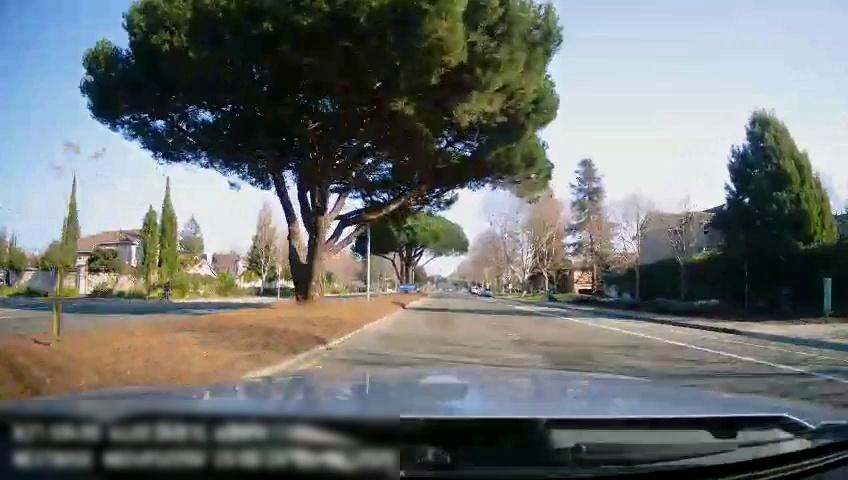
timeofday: Day
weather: Sunny
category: Drivable Space
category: Drivable Space
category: Lanes | Current Lane
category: Lanes | Alternate Lane